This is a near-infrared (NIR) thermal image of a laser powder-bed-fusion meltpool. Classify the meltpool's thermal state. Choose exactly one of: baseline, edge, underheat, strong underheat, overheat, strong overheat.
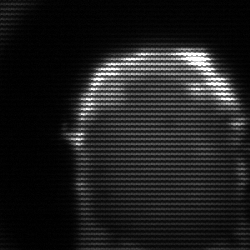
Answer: baseline